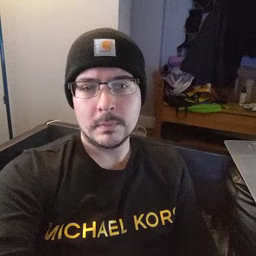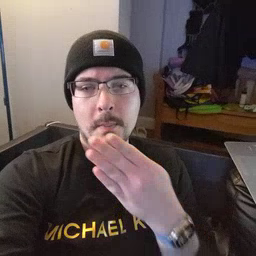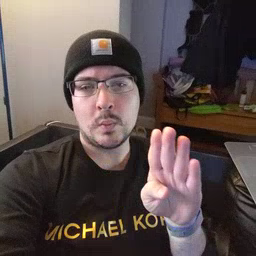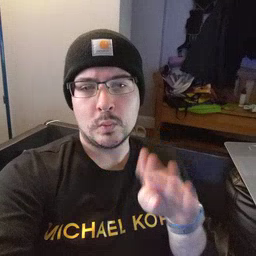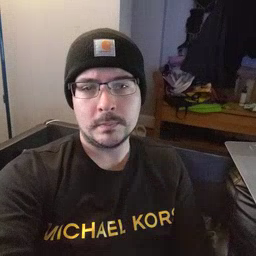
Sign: blue